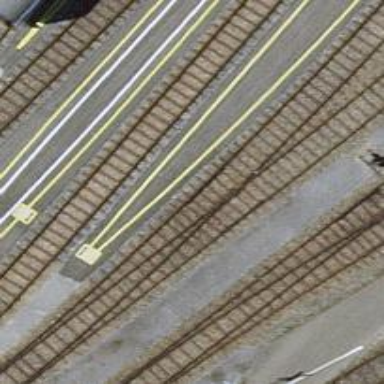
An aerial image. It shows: Single track railway in yard.